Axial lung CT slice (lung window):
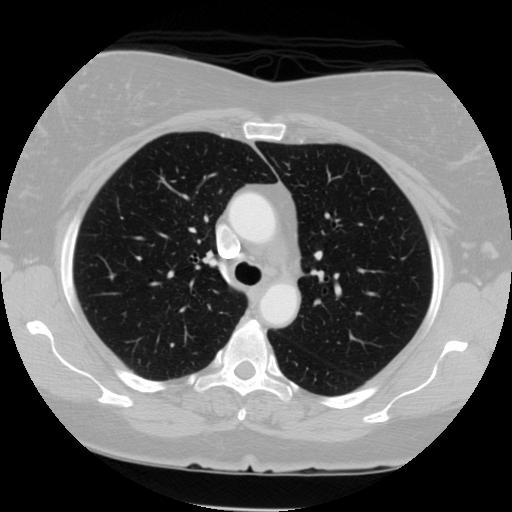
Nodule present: no